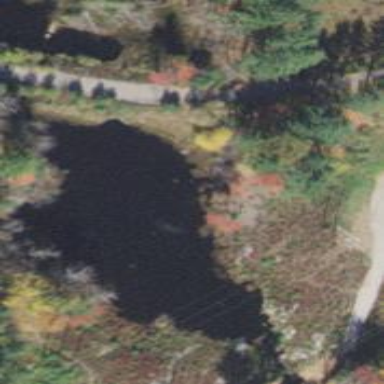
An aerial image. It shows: Pond with natural water.